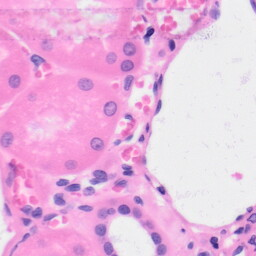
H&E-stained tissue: Kidney